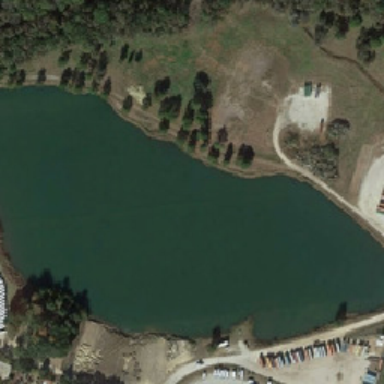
Many cars parked near the pond .